Question: 1) <URL>
<URL>
<URL>
<URL>
image

'''
<script src="~/Scripts/bootstrap.min.js"></script>
<script src="http://code.jquery.com/jquery-latest.js"></script>
<script src="~/Scripts/bootstrap.js"></script>
'''
'''
<button class="btn btn-primary btn-sm" data-toggle="modal" data-target="#myModal">Signup</button>
<div class="modal fade" id="myModal" tabindex="-1" role="dialog" aria-labelledby="myModalLabel" aria-hidden="true">
<div class="modal-dialog">
<div class="modal-content">
<div class="modal-header">
<button type="button" class="close" data-dismiss="modal" aria-hidden="true">&times;</button>
<h4 class="modal-title" id="myModalLabel">Modal title</h4>
</div>
<div class="modal-body">
...
</div>
<div class="modal-footer">
<button type="button" class="btn btn-default" data-dismiss="modal">Close</button>
<button type="button" class="btn btn-primary">Save changes</button>
</div>
</div><!-- /.modal-content -->
</div><!-- /.modal-dialog -->
</div><!-- /.modal -->
'''
This fade error is removed if i remove navigation bar css 'navbar navbar-inverse navbar-fixed-top' but the modal location is still on left side
all the above related links define same problem but none of them help to solve mine
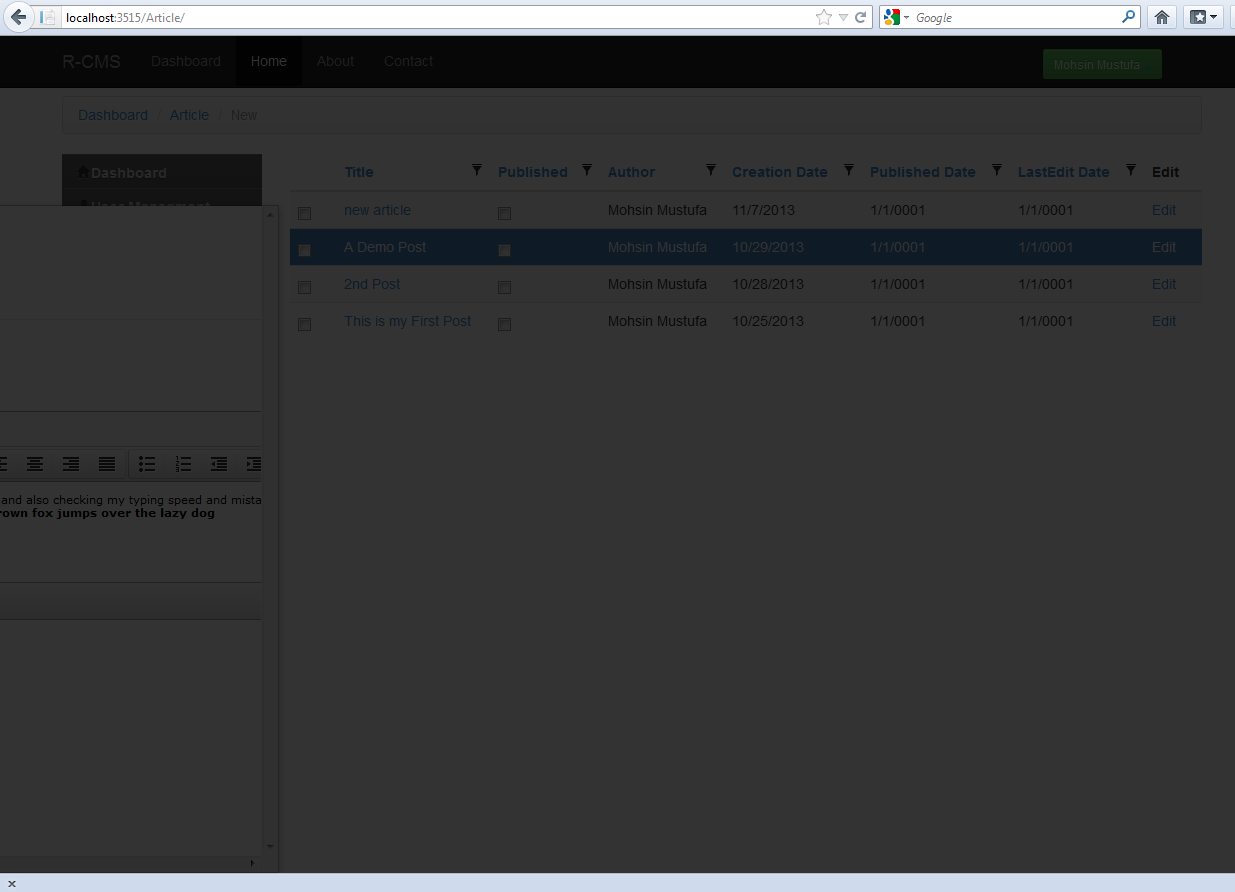
Answer: in your example 'navbar navbar-fixed-top' need 'z-index > 1040'